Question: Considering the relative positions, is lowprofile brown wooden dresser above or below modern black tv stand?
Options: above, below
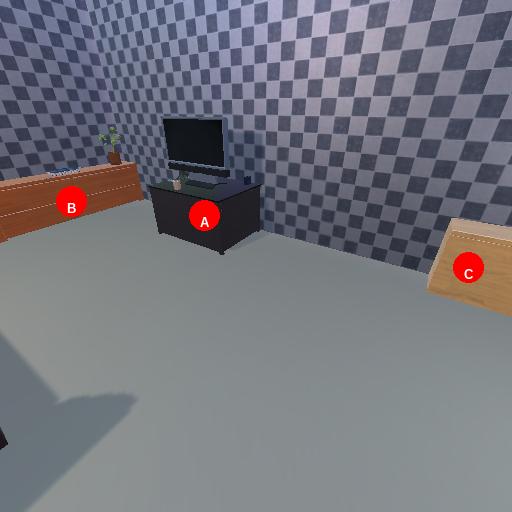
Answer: above